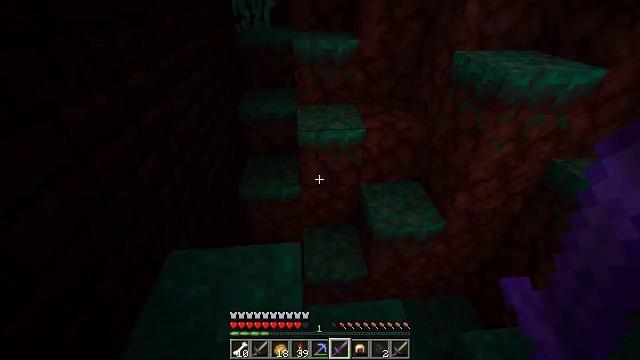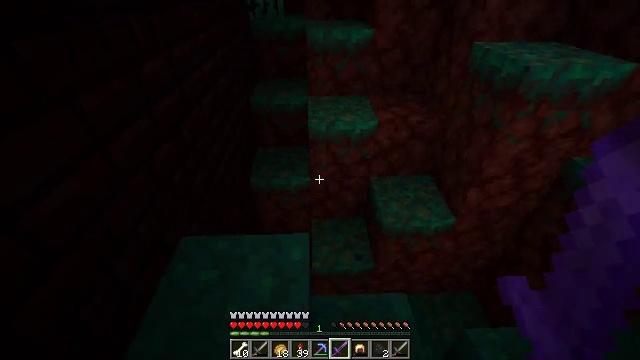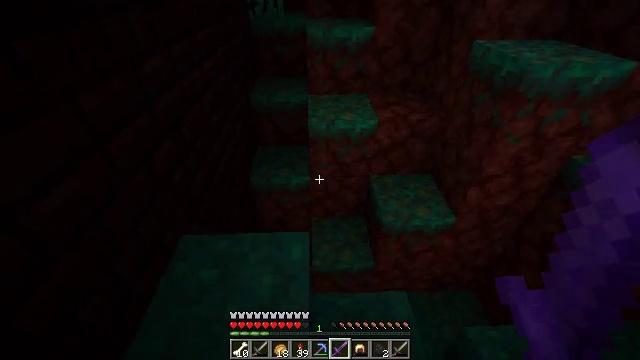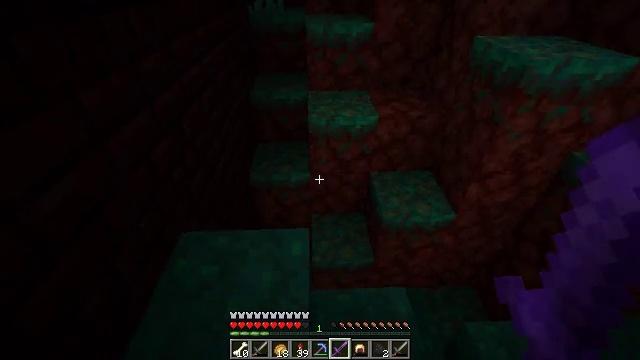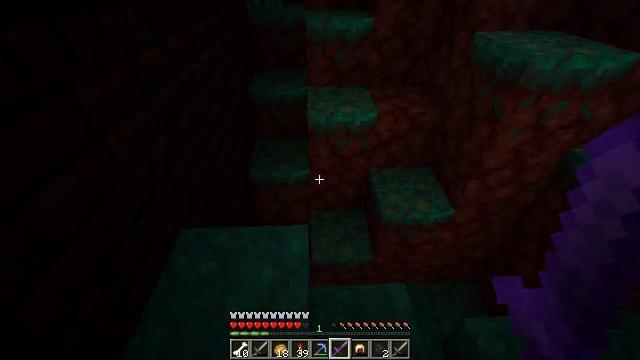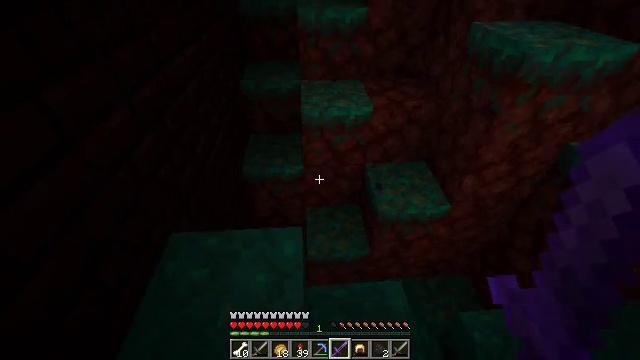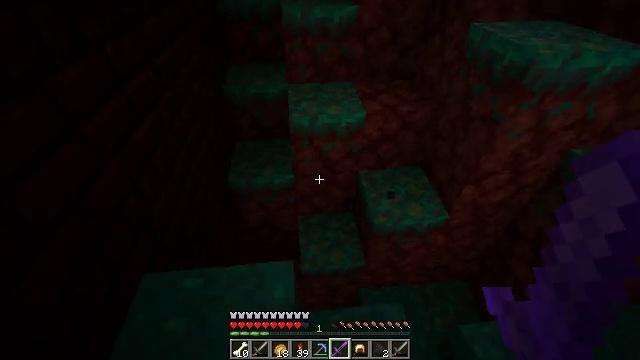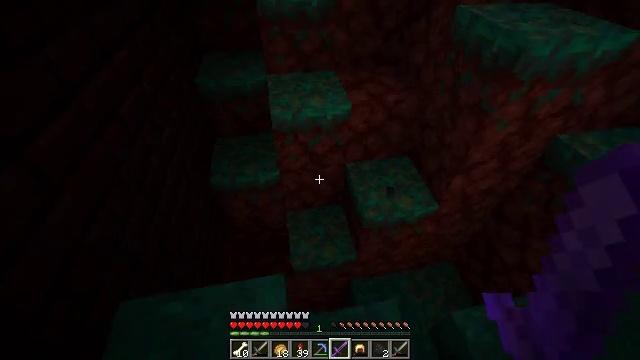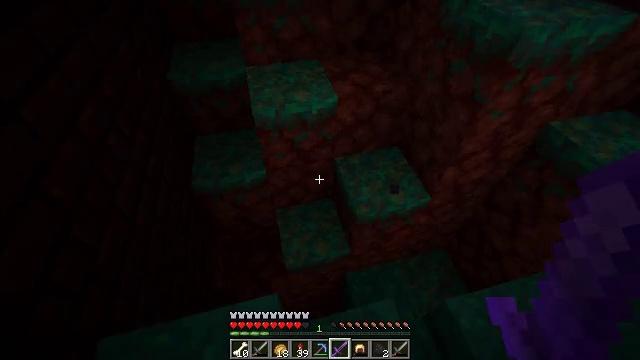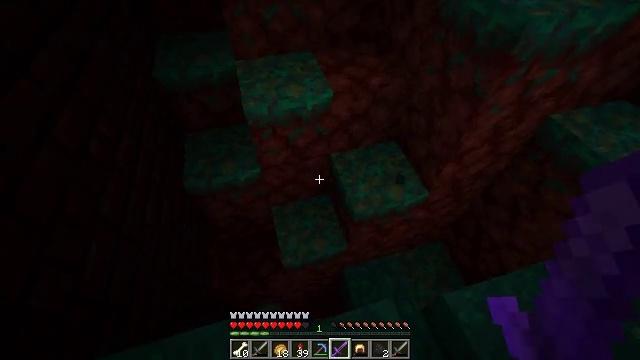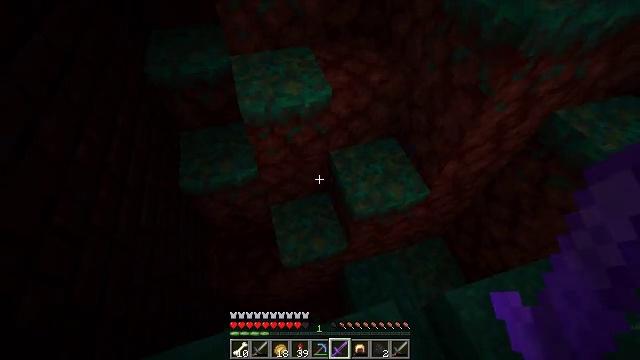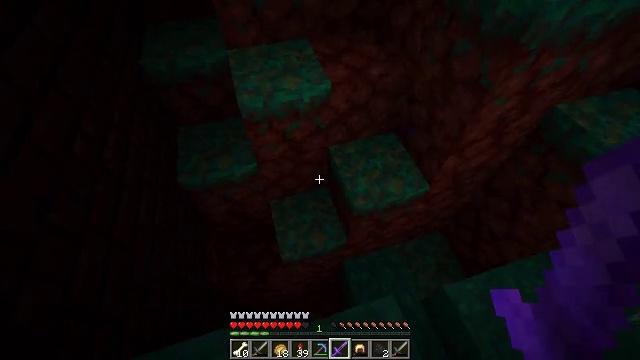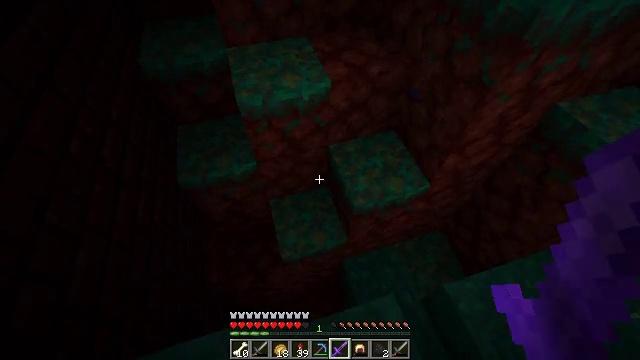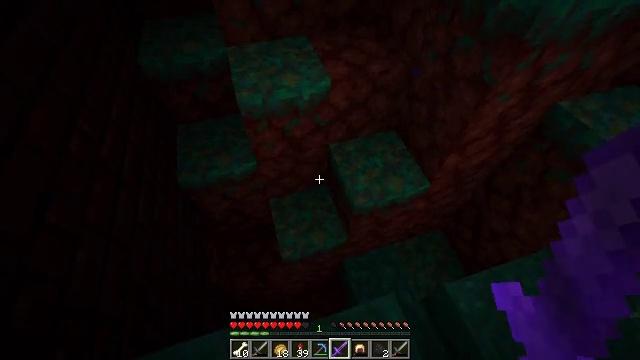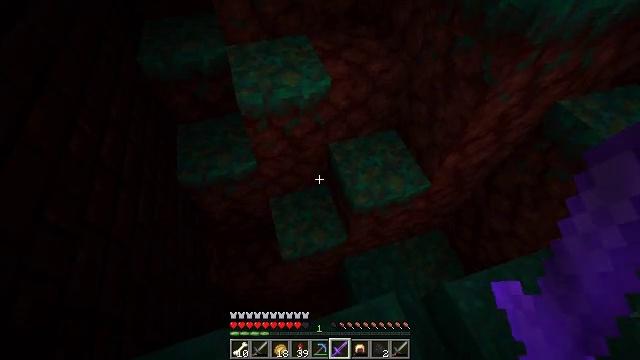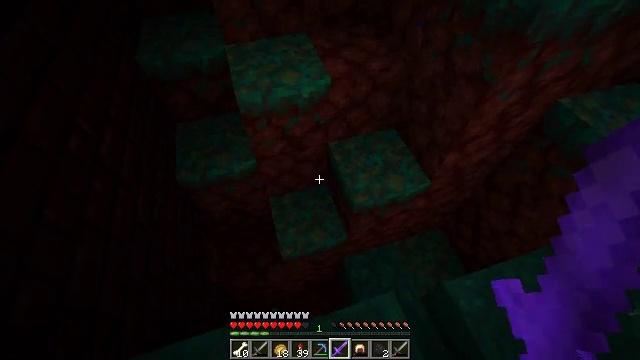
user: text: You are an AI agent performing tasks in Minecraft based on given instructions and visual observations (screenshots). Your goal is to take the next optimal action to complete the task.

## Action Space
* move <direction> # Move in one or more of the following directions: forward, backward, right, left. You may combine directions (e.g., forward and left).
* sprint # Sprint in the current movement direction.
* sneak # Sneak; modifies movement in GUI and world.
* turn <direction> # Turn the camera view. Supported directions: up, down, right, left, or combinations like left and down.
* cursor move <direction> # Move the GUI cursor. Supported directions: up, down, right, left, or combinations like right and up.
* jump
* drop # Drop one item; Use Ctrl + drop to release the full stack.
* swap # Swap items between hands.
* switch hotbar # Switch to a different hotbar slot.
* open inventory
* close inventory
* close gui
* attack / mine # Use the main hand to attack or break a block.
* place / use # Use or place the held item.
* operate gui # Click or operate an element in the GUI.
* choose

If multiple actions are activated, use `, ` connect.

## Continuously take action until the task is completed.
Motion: motion action
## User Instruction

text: Mine the netherrack in the Nether.
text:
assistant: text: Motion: turn left and down
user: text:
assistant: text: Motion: no_op
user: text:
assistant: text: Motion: no_op
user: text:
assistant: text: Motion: move forward
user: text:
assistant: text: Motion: move forward, turn right and down
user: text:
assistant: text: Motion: move forward, turn right and down
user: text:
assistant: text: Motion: move forward, turn right and down
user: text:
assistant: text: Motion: move forward, turn right and down
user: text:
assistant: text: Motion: turn right and down
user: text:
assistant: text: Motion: turn down
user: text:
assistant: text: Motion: turn down
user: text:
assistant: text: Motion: no_op
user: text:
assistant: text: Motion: no_op
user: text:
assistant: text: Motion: no_op
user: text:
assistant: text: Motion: no_op
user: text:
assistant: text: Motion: no_op
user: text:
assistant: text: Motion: no_op
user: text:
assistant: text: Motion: no_op
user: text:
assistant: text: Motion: no_op
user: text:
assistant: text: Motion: no_op
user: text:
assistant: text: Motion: no_op
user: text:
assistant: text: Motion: move right
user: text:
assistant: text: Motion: move right
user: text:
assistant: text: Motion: turn left
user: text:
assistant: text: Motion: turn left
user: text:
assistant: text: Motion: turn left
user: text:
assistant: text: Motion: turn left
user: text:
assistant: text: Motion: turn left
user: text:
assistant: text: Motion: turn left
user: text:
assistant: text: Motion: turn up